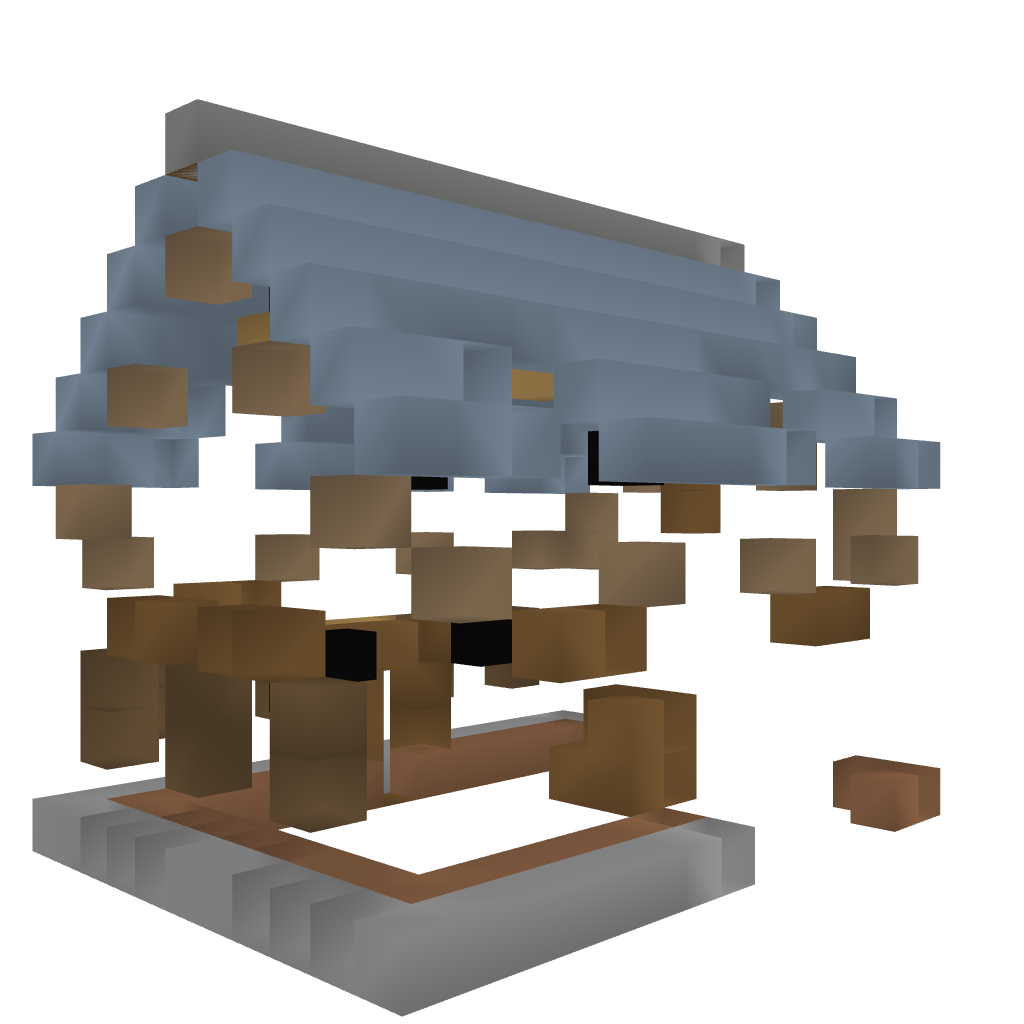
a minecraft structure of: house1